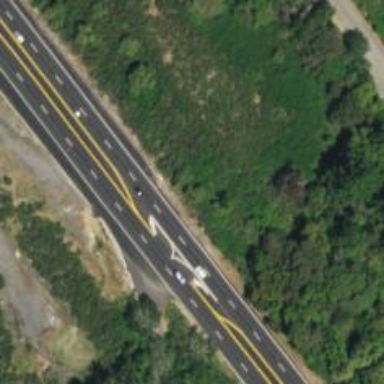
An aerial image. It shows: Trunk link road with asphalt surface.